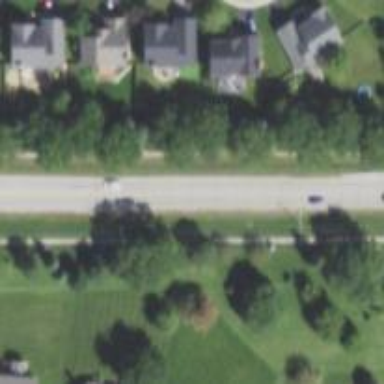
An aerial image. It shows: Tertiary road with asphalt surface and separate sidewalk.